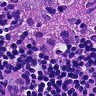
Metastatic tissue present: yes